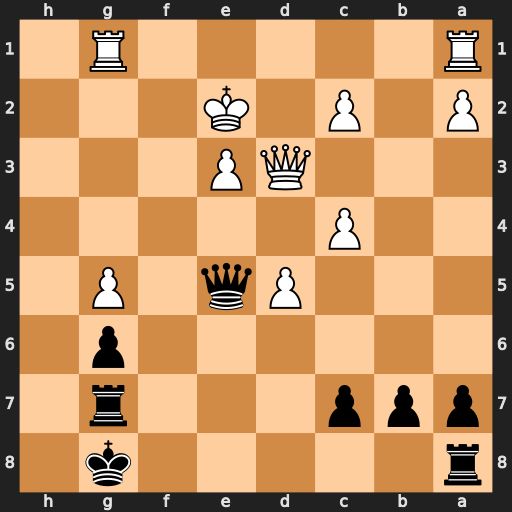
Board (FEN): r5k1/ppp3r1/6p1/3Pq1P1/2P5/3QP3/P1P1K3/R5R1
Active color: b
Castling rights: -
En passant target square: -
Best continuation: Qh2+ Rg2 Qxg2+